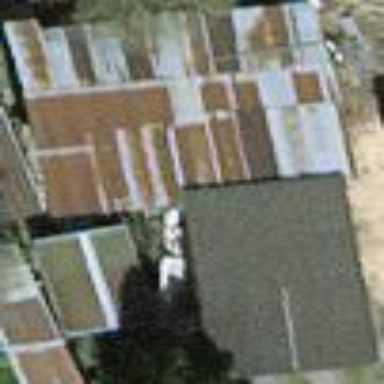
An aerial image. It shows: Shed building.